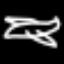
Label: airplane